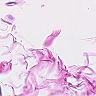
Metastatic tissue present: no